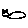
Label: cat